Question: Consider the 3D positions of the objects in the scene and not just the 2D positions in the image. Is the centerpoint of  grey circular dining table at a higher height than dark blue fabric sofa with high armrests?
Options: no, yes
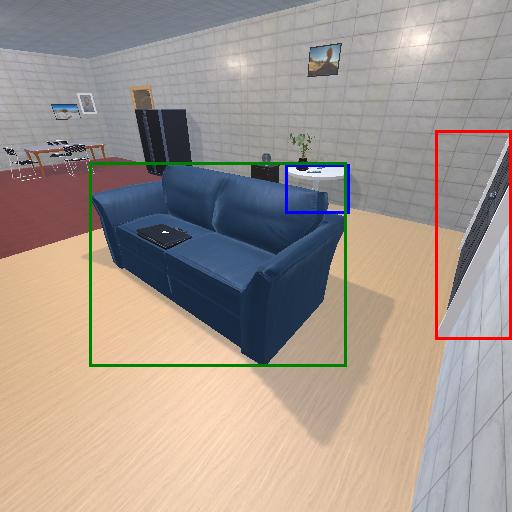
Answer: no